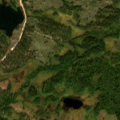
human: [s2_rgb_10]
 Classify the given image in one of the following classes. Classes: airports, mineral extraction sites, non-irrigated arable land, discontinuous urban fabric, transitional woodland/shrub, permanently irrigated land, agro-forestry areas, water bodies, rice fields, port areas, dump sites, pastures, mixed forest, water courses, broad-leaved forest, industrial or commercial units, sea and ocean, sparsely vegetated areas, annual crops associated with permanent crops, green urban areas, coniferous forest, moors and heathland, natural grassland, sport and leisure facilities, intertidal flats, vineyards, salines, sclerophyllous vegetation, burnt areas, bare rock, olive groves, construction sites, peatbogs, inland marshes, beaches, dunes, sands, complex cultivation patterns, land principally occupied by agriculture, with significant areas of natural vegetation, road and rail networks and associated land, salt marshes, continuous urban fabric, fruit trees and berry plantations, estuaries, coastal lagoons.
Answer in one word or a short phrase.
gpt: coniferous forest, transitional woodland/shrub, peatbogs